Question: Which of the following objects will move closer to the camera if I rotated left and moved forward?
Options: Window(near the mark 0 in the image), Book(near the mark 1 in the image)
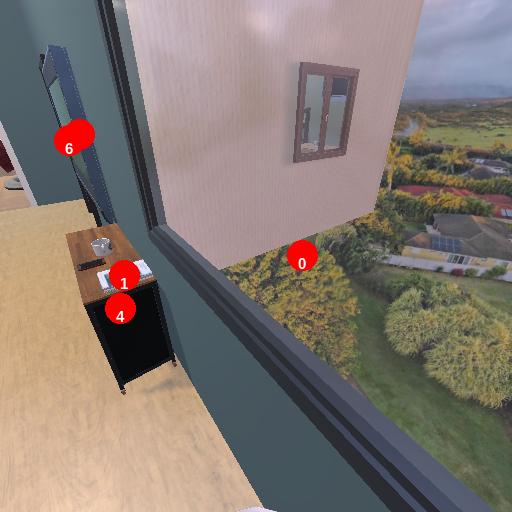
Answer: Window(near the mark 0 in the image)